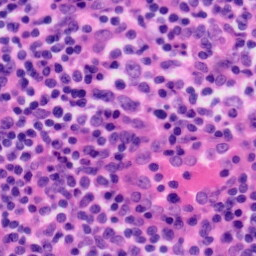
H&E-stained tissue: Tonsil